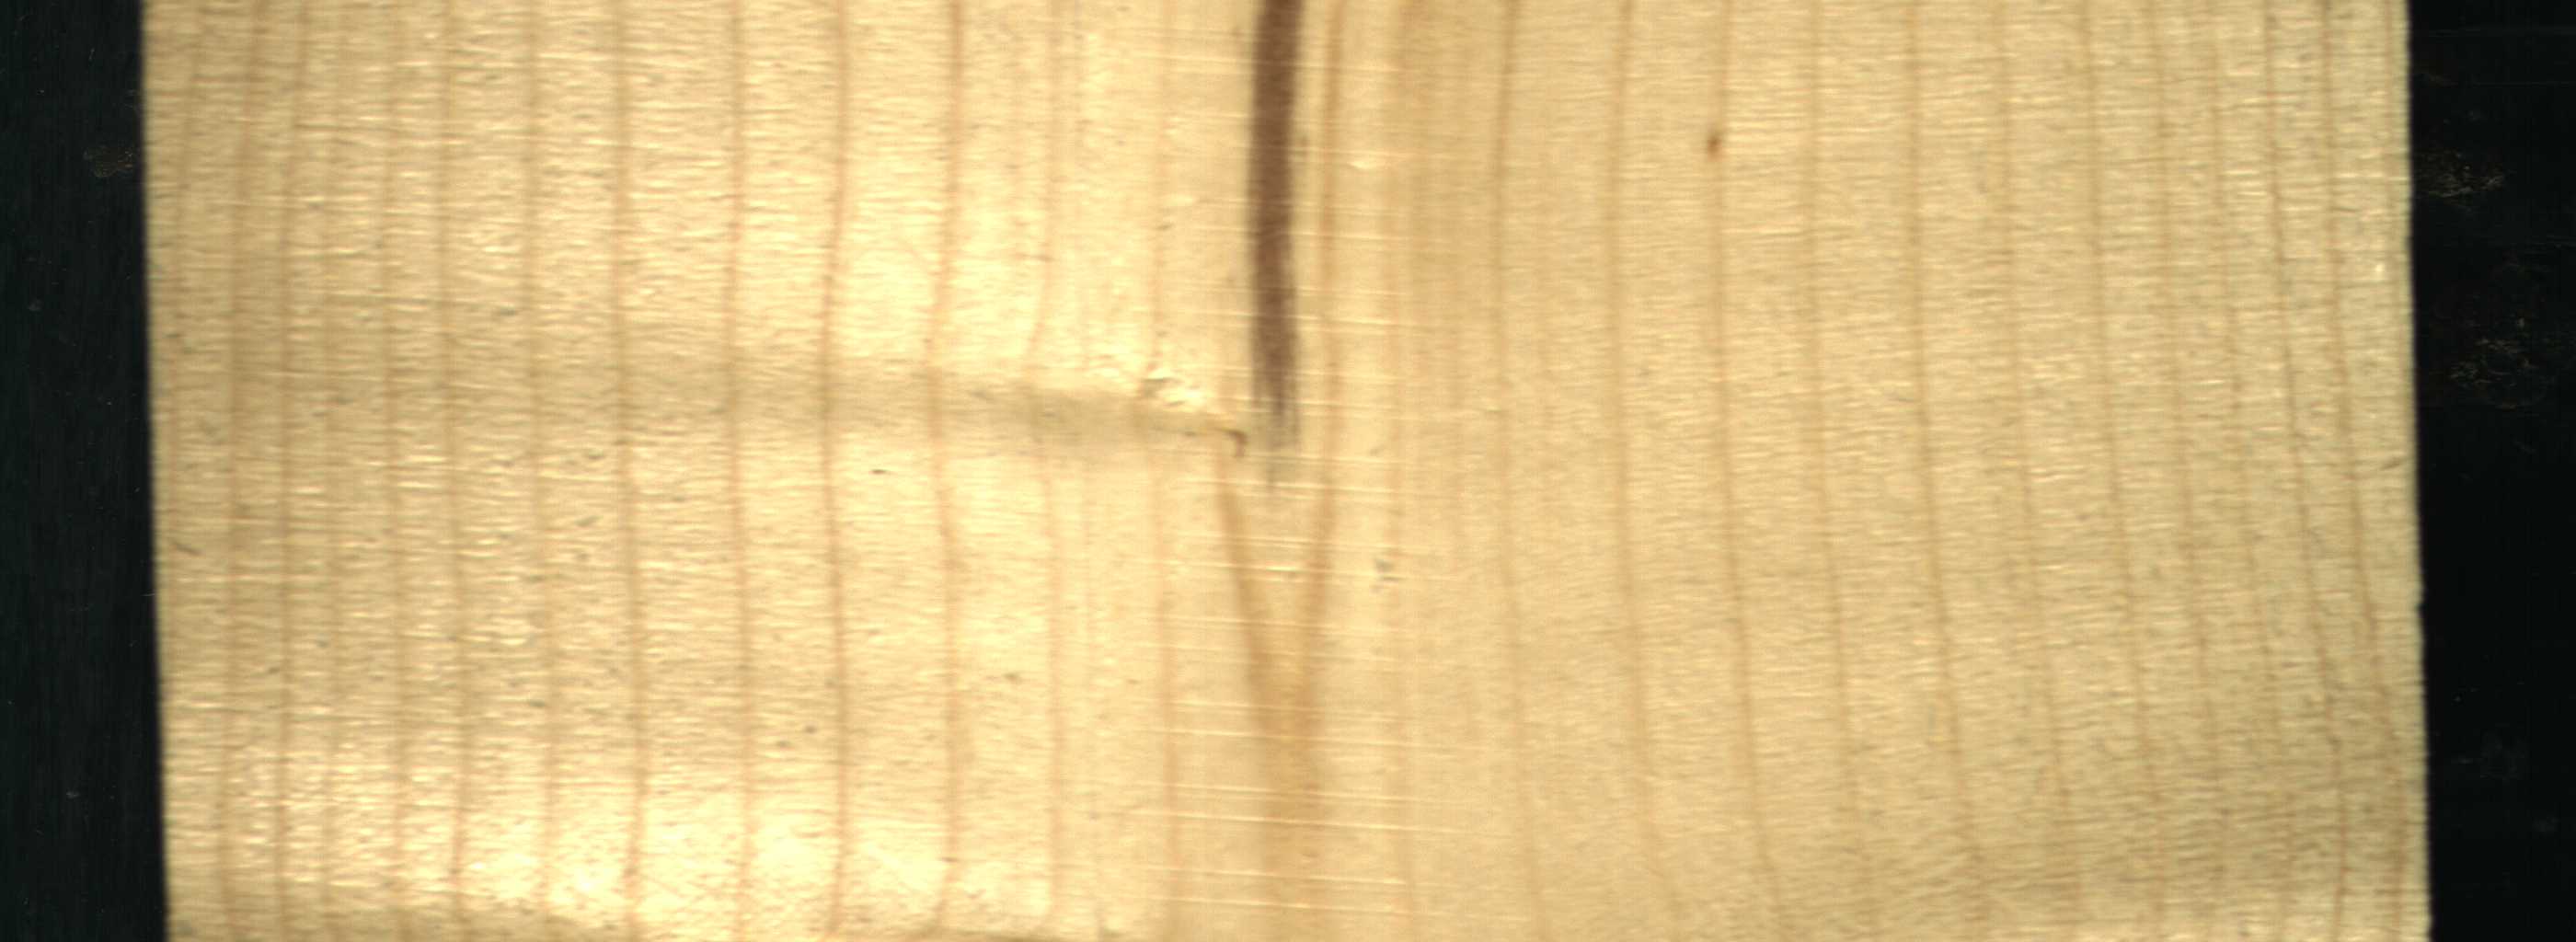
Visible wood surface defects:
Marrow